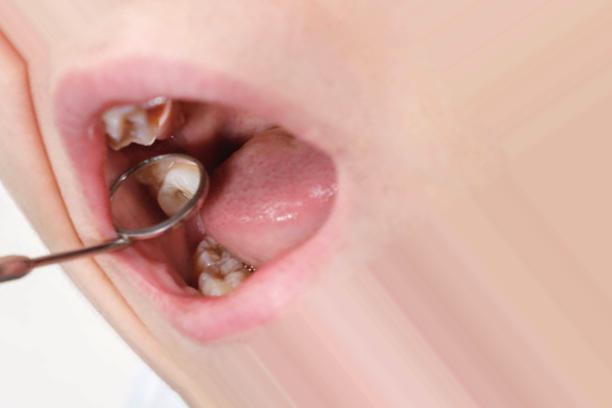
Condition: Caries